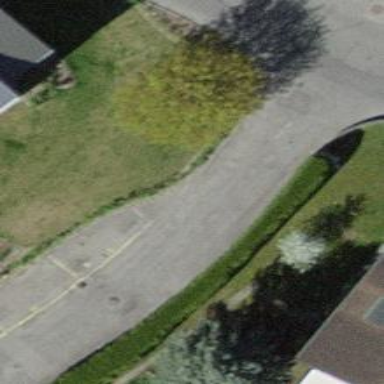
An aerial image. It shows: Hedge barrier.